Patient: sex F, age 58
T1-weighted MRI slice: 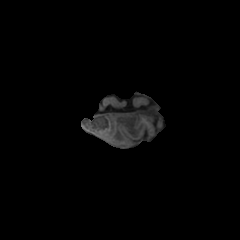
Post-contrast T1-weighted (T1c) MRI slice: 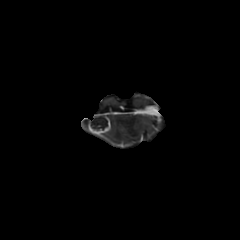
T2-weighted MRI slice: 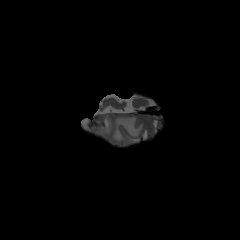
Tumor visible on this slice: yes
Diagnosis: Glioblastoma, IDH-wildtype
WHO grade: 4